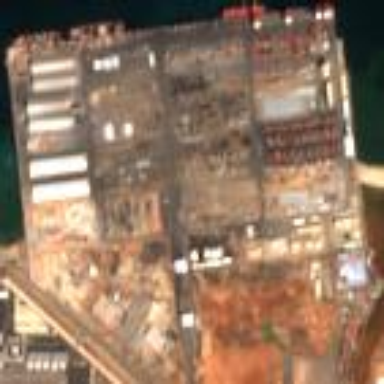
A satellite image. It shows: Industrial area with cargo containers.